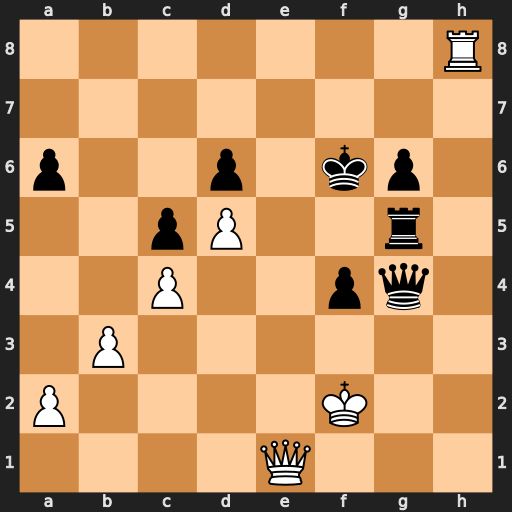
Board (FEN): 7R/8/p2p1kp1/2pP2r1/2P2pq1/1P6/P4K2/4Q3
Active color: w
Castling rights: -
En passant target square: -
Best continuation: Rf8+ Kg7 Qe7+ Kh6 Rh8#